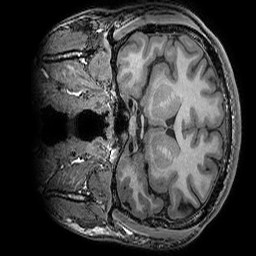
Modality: T1w
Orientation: coronal
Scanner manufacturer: ge
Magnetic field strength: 3 T
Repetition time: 0.008156 s
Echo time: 0.00318 s